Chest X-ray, AP view. Patient: 78 years old, sex M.
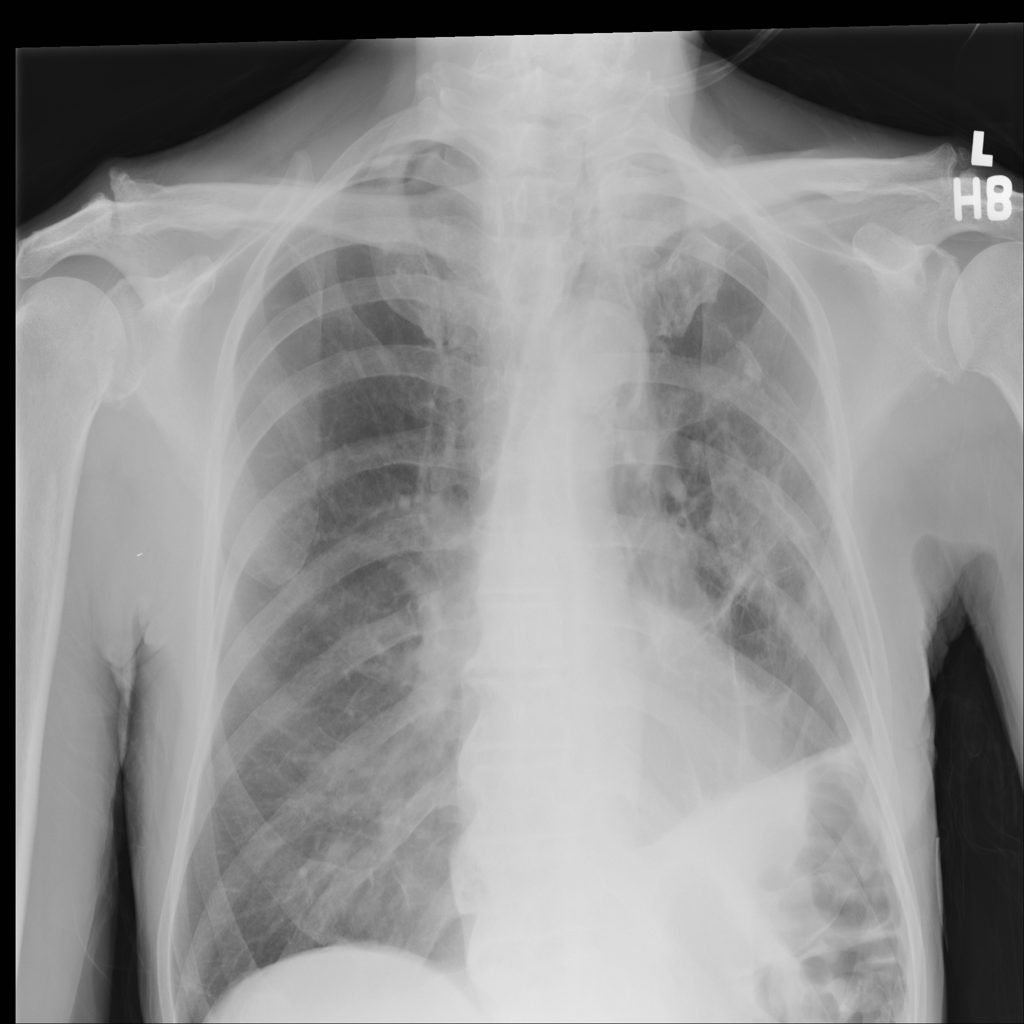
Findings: No Finding